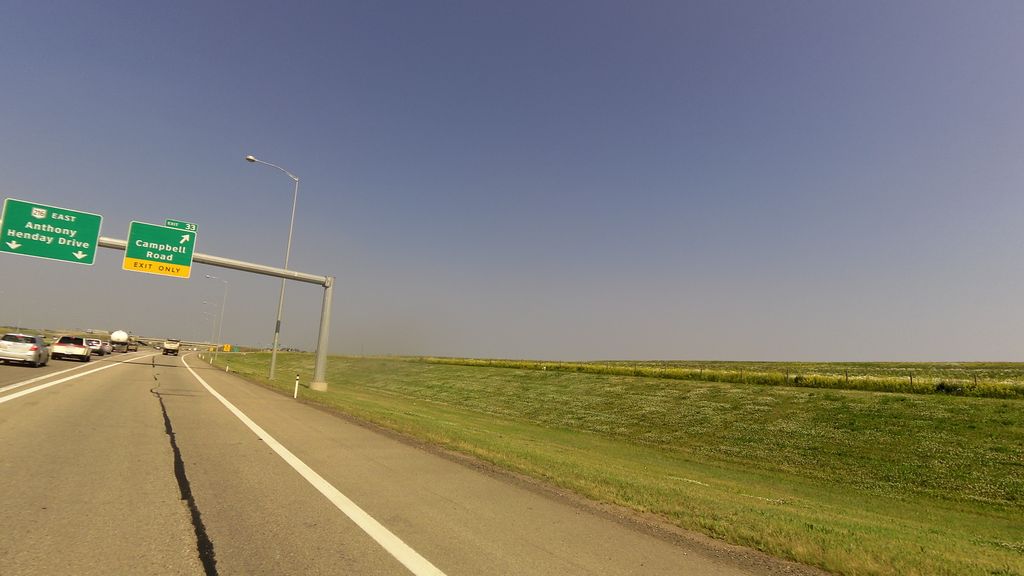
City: edmonton